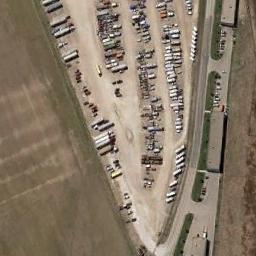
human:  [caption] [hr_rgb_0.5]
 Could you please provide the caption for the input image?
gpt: The parking lot is full of cars next to the bare land .

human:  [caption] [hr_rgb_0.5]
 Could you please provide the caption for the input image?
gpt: There are several buildings next to the parking lot .

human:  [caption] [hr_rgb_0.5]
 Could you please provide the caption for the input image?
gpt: The parking lot with some parked cars of different sizes is surrounded by a wasteland .

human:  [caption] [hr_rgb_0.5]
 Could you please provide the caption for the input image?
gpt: Seven rows of cars were parked in the parking lot .

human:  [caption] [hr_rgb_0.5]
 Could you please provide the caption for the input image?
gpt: There are brown bare land around the parking lot .